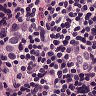
Metastatic tissue present: yes